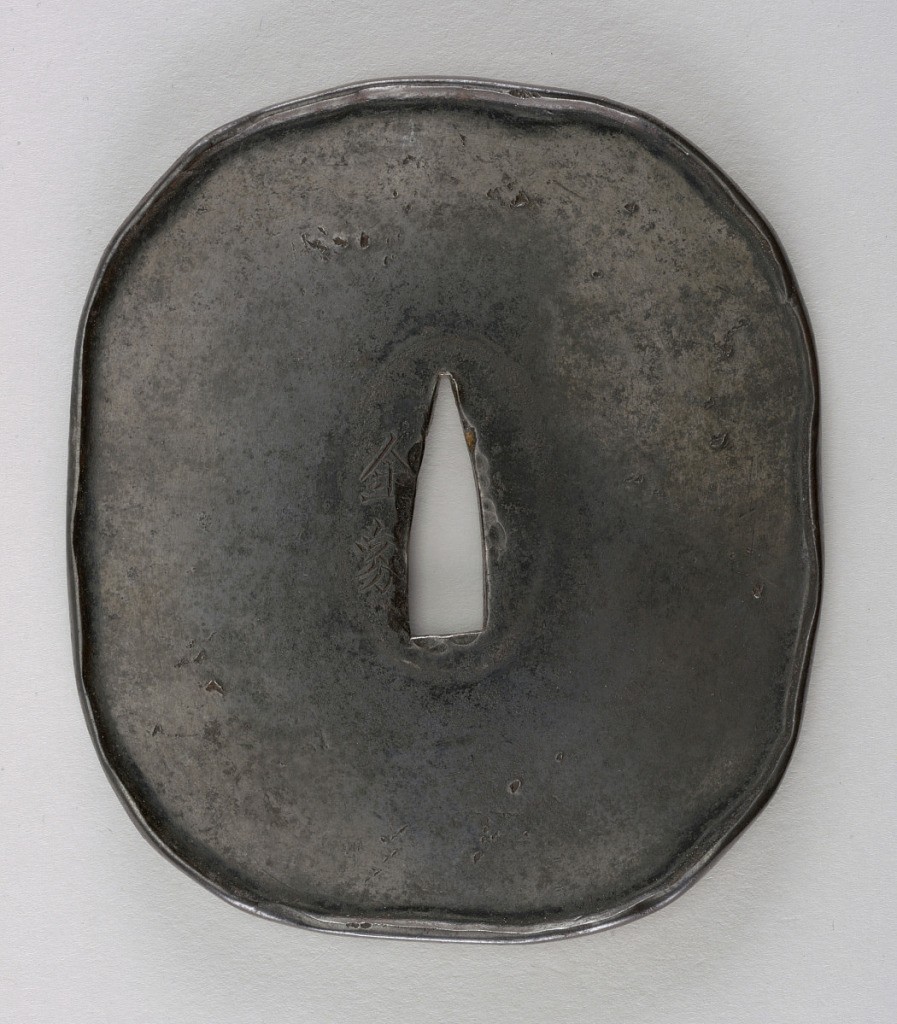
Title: sheath
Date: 1868–1911
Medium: Tetsu
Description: Period: Meiji. Surface: Migaki. Shape: Nade kaku. Hitsu: Nu; Seppadai: Migaki; Mimi: Suki no koshi.